Question: Is it possible to have an INSERT from a reference table if something exists there?
Say this is the query to insert some data...
'''
INSERT INTO 'Test'.'Items' (
'Name' ,
'Type' ,
'Number'
)
VALUES (
'Pork', 'Sausage', 6
);
'''
And that I have a lookup table called "Lookup" that contains two columns. "Type" and "Number". What I want is that if something exists in the "Lookup" table in this instance for Type Sausage then to pull in the "Number" field from the lookup table instead of inserting the 6 in the INSERT statement.

Hope that is clear!
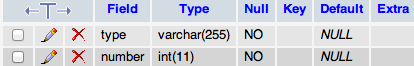
Answer: '''
INSERT INTO Test.Items
(Name, Type, Number)
SELECT 'Pork', 'Sausage', COALESCE(l.Number, 6)
FROM Lookup l
WHERE l.Type = 'Sausage'
'''
: Additional samples based on comments below.
Using 'UNION ALL' to string inserts together:
'''
INSERT INTO Test.Items
(Name, Type, Number)
SELECT 'Pork', 'Sausage', COALESCE(l.Number, 6)
FROM Lookup l
WHERE l.Type = 'Sausage'
UNION ALL
SELECT 'Halibut', 'Fish', COALESCE(l.Number, 7)
FROM Lookup l
WHERE l.Type = 'Fish'
'''
Using a temporary table:
'''
CREATE TEMPORARY TABLE tmpItems (
Name VARCHAR(255),
Type VARCHAR(255),
Number INT
)
INSERT INTO tmpItems
(Name, Type, Number)
VALUES ('Pork', 'Sausage', 6)
INSERT INTO tmpItems
(Name, Type, Number)
VALUES ('Halibut', 'Fish', 7)
INSERT INTO Test.Items
(Name, Type, Number)
SELECT t.Name, t.Type, COALESCE(l.Number, t.Number)
FROM tmpItems t
LEFT JOIN Lookup l
ON t.Type = l.Type
'''